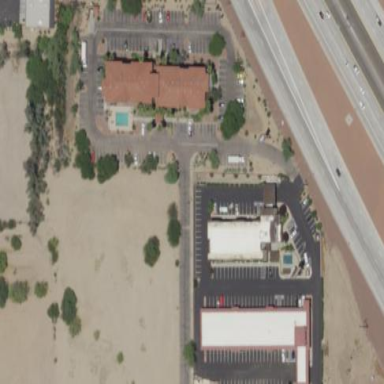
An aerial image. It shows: Hotel.